Field crop: maize
Growth stage: 2
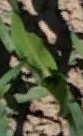
Species: maize